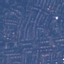
Land use / land cover: Residential